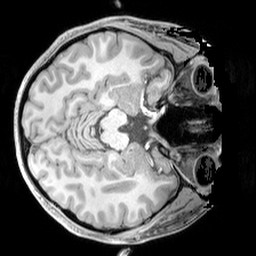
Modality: T1w
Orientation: axial